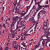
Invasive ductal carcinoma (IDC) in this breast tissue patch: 1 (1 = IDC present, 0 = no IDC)